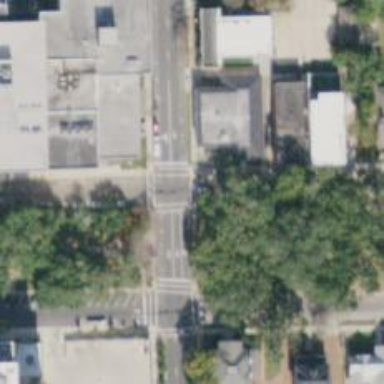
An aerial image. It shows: Marked crossing with lines on the road.